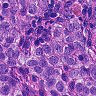
Metastatic tissue present: yes